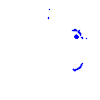
Particle: kaon